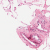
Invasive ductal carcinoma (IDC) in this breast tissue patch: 0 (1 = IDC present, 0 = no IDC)